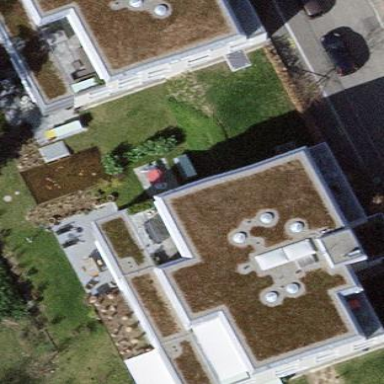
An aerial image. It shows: Building with flat roof.